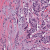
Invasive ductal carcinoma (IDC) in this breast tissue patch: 1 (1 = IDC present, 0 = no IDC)